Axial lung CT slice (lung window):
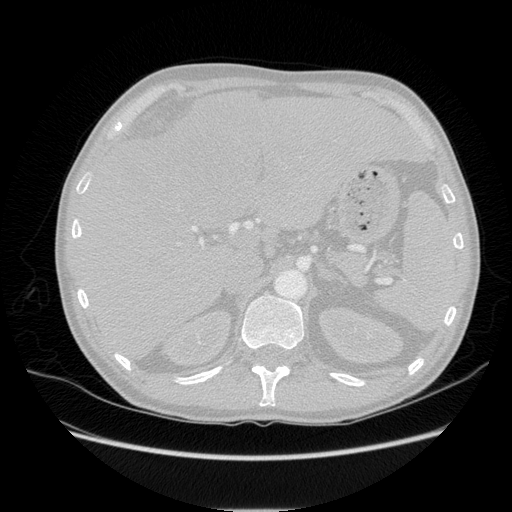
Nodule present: no